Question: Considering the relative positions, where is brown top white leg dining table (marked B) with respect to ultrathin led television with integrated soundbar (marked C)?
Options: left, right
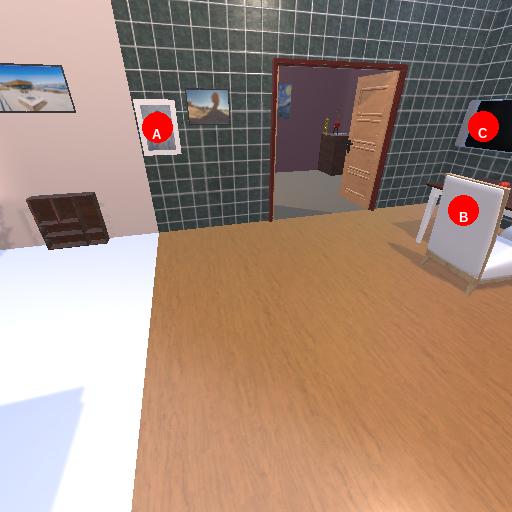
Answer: left